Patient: sex F, age 39
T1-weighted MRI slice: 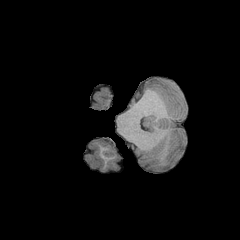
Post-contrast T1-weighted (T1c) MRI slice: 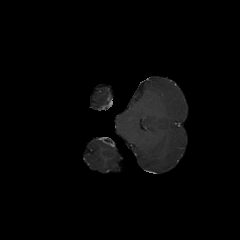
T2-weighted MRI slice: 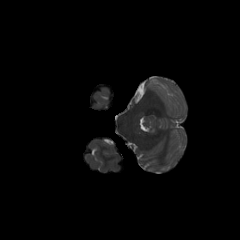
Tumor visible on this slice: no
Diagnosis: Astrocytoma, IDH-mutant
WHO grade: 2